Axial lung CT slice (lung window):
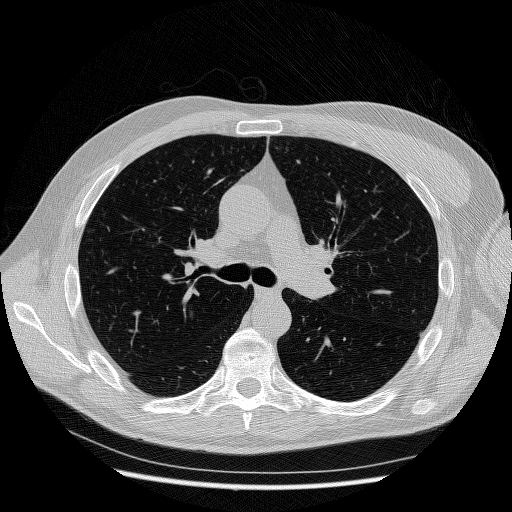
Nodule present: no